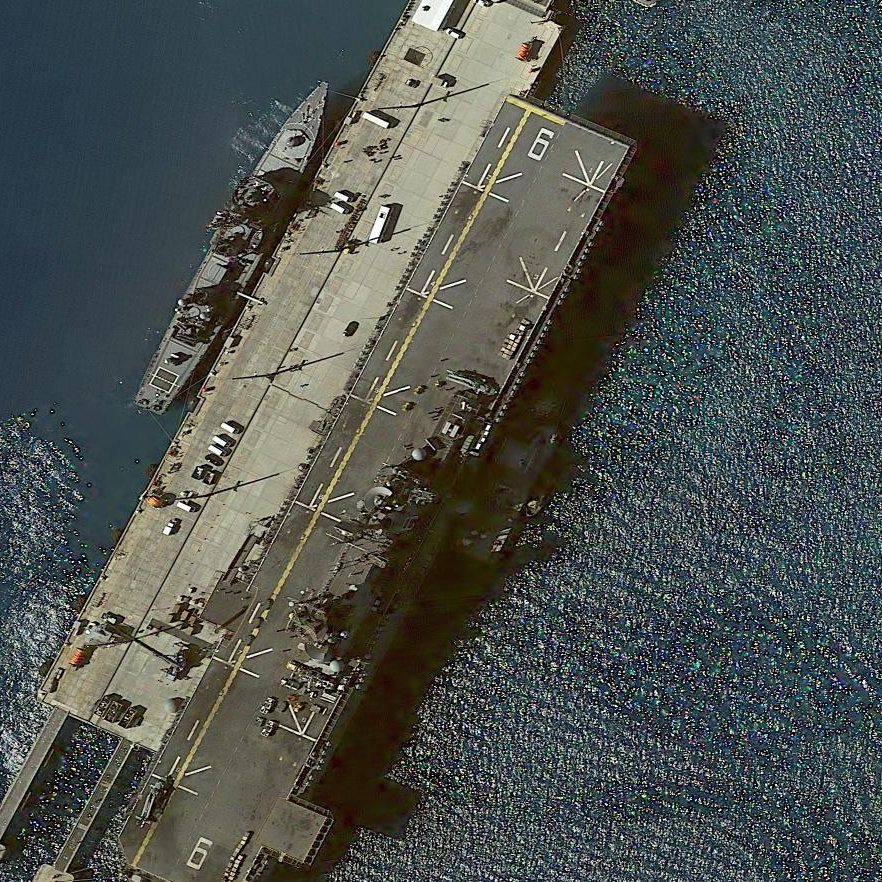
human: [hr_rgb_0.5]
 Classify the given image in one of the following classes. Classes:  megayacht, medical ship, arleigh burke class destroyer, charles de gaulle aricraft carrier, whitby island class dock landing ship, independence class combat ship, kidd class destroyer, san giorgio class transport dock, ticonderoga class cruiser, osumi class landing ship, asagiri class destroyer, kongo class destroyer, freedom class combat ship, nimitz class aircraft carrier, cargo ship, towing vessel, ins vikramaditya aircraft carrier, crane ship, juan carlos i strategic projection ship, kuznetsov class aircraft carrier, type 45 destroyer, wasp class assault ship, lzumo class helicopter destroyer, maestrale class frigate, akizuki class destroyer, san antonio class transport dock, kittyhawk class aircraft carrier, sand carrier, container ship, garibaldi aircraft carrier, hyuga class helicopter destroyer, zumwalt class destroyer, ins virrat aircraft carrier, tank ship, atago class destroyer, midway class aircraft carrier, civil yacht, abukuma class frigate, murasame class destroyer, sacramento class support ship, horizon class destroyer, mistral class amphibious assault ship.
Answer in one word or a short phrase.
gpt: Wasp class assault ship